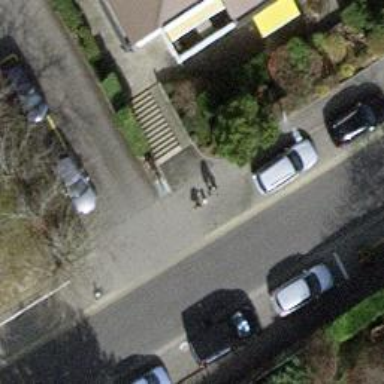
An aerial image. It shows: Set of concrete steps.